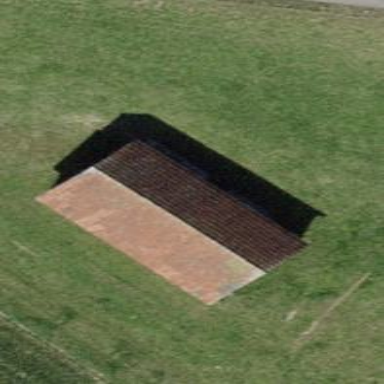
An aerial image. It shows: Shed building.